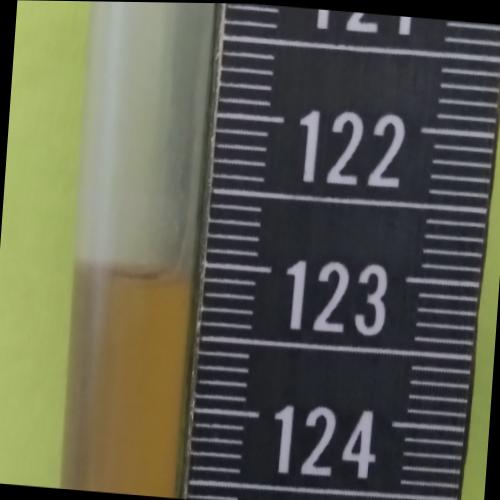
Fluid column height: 123.1 cm